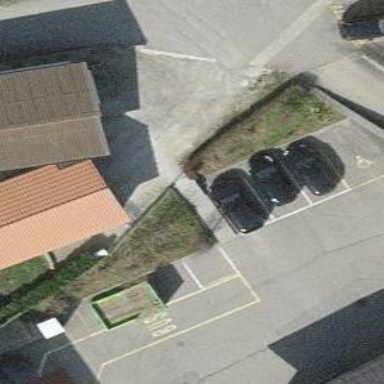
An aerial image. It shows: Parking area.